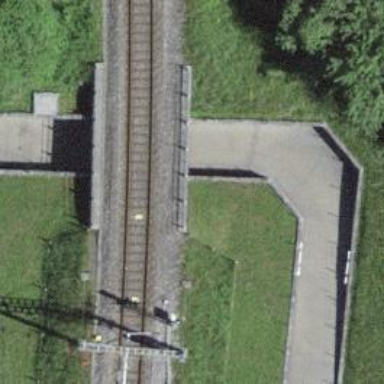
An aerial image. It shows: Bridge with electrified rail tracks and contact line.